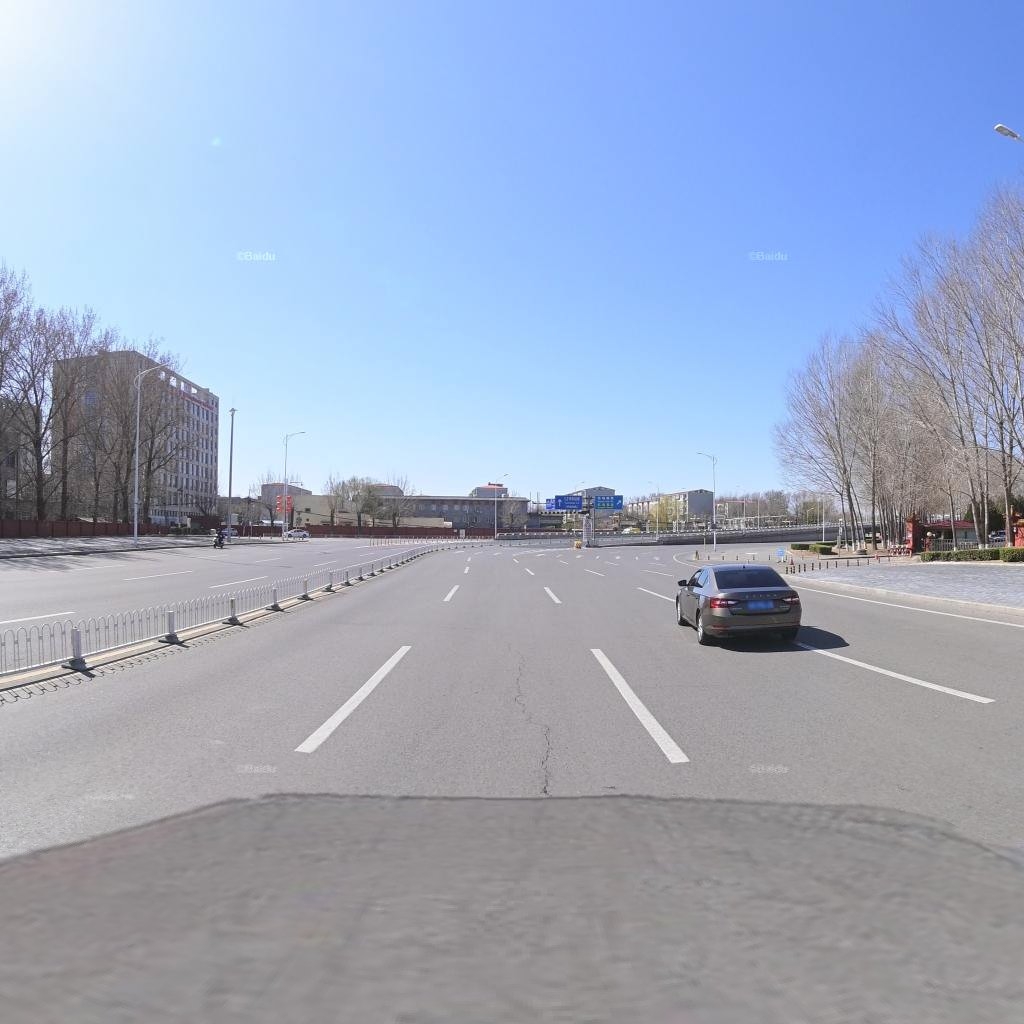
Region: Chaoyang
Road damage annotations: longitudinal crack